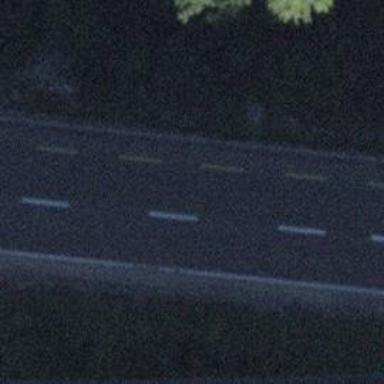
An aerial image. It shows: Primary highway with designated cycle lane on the left.